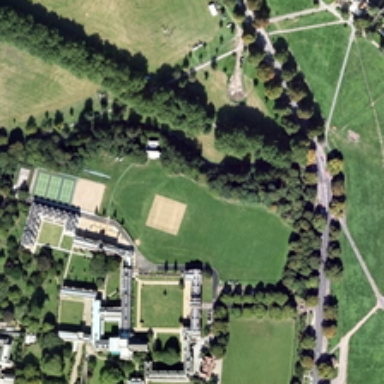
A building is in front of the central square, surrounded by dark green trees .